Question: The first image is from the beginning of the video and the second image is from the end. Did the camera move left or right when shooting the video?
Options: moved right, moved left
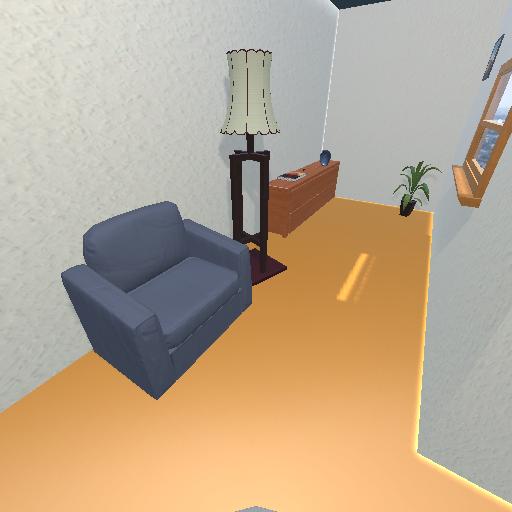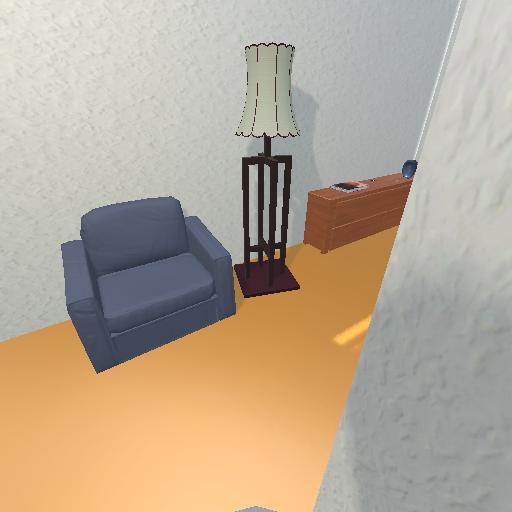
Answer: moved right